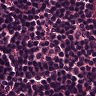
Metastatic tissue present: no